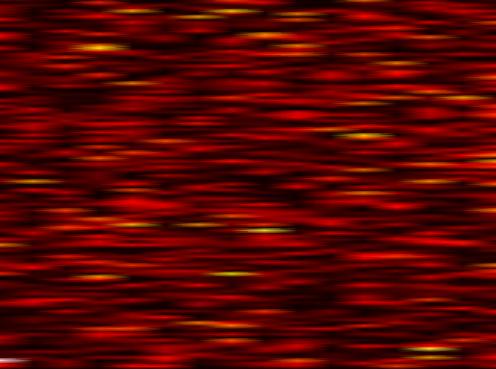
Label: UFMC